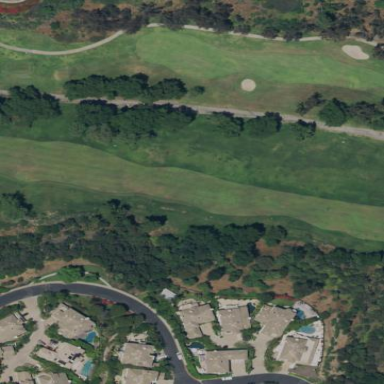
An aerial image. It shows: Scenic golf fairway.